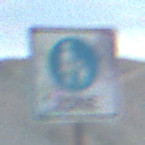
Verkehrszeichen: BeginnFussgaengerzone
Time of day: SunriseSunset
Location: Outdoor (Beach)
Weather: PartlyCloudy
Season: NotSpecified
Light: Natural